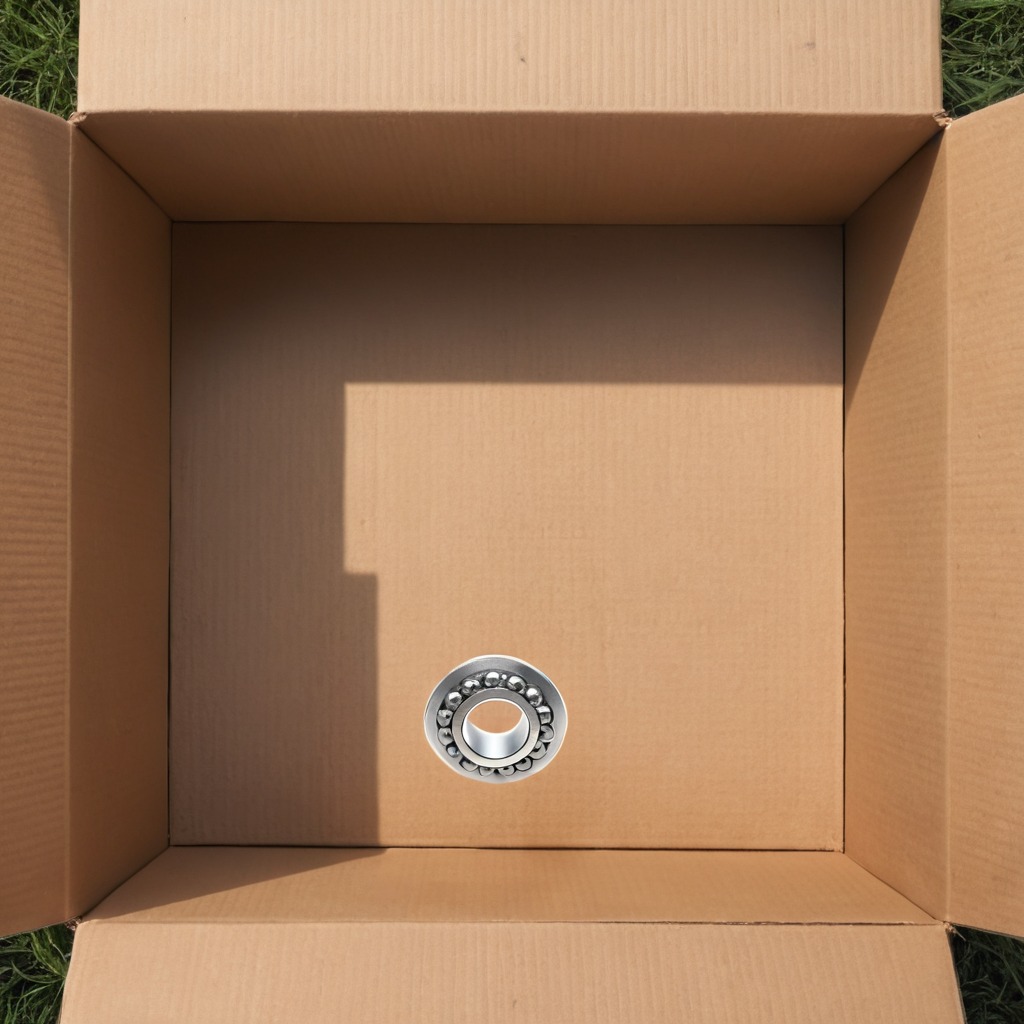
A metal ball bearing is lying on the cardboard box surface in an outdoor workshop during daytime bright natural light soft shadows slightly creased but